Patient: sex M, age 34
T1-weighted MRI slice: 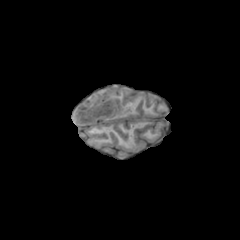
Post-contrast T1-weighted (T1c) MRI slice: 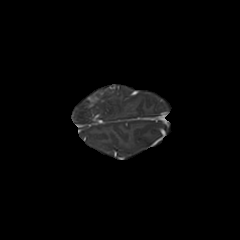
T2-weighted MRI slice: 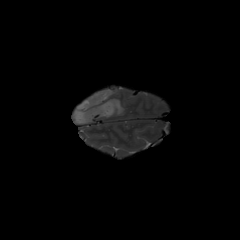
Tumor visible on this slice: yes
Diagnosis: Astrocytoma, IDH-mutant
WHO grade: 4